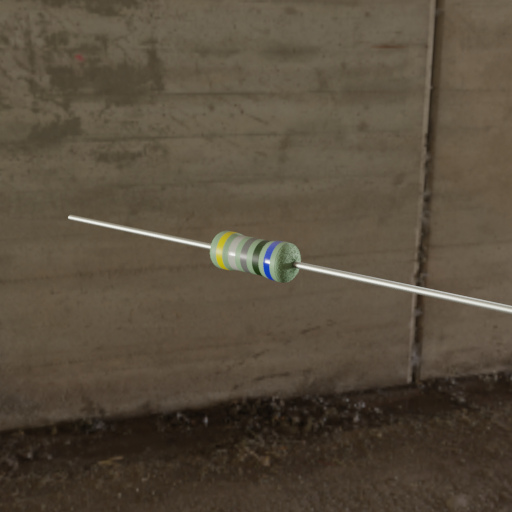
Resistor colour bands (in order): yellow, silver, gray, black, blue